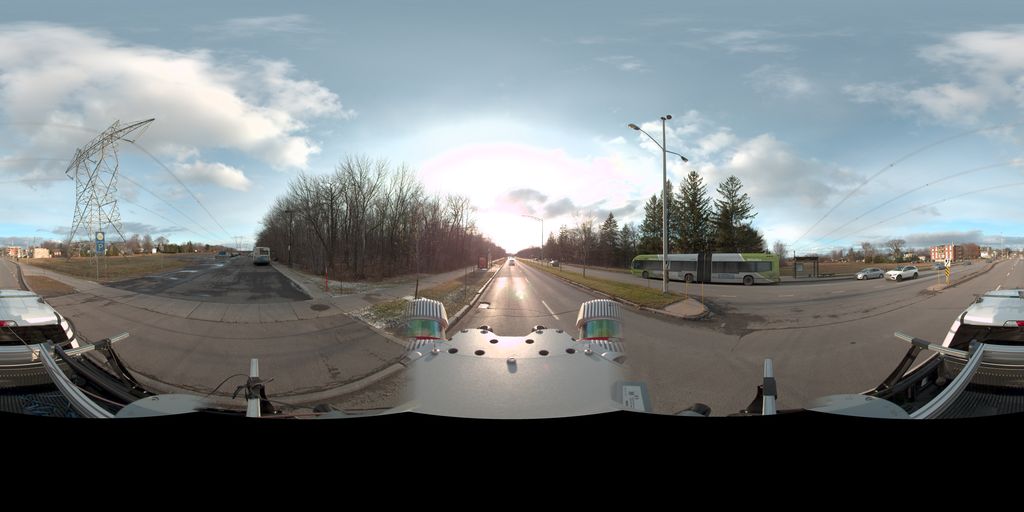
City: quebec_city